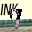
Label: 7